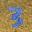
Label: 3